Question: I am trying to implement a chatserver with using GUI components. I implemented 3 parts(Server,Client and GUI components).
Following are a few problems I have -
- -
Code:
'''
public class ChatServer extends javax.swing.JFrame {
String str;
public ChatServer() {
initComponents();
screen.setEditable(false);
}
private void sendActionPerformed(java.awt.event.ActionEvent evt) {
str = enter.getText();
enter.setText("");
screen.append(str+"
");
}
public static void main(String args[]) {
new ChatServer().setVisible(true);
}
private javax.swing.JTextPane enter;
private javax.swing.JScrollPane jScrollPane1;
private javax.swing.JScrollPane jScrollPane2;
private javax.swing.JTextArea screen;
private javax.swing.JButton send;
}
'''
and it looks like:

'''
public class Server {
/**
* @param args
* @throws IOException
*/
public static void main(String[] args) throws IOException {
ServerSocket ss = new ServerSocket(23);
System.out.println(InetAddress.getLocalHost()+" hazir");
while(true){
Socket s = ss.accept();
System.out.println(s.getInetAddress().getHostName() + " baglandi");
new ServerPart(s).start();
}
}
}
public class ServerPart extends Thread {
private Socket s;
public ServerPart(Socket s){
this.s=s;
}
@Override
public void run() {
try {
PrintStream ps = new PrintStream(s.getOutputStream());
ps.println("Hello" + s.getInetAddress().getHostName());
String gelen;
while(true){
Scanner sc = new Scanner(s.getInputStream());
gelen = sc.nextLine();
if(gelen.trim().equalsIgnoreCase("bye"))
break;
System.out.println("Client: " + gelen);
BufferedReader input = new BufferedReader(
new InputStreamReader(System.in) );
ps.println("Server: " + input.readLine());
}
s.close();
} catch (IOException e) {
// TODO Auto-generated catch block
e.printStackTrace();
}
}
}
'''
'''
public class Client extends Thread {
private Socket s;
public Client(Socket s){
this.s=s;
}
@Override
public void run() {
try {
PrintStream ps = new PrintStream(s.getOutputStream());
Scanner sc = new Scanner(s.getInputStream());
ps.println("Hello" + s.getInetAddress().getHostName());
String gelen;
while(true){
BufferedReader input = new BufferedReader(
new InputStreamReader(System.in) );
gelen = sc.nextLine();
if(gelen.trim().equalsIgnoreCase("bye"))
break;
System.out.println("Client: " + gelen);
ps.println("Server: " + input.readLine());
}
s.close();
} catch (IOException e) {
// TODO Auto-generated catch block
e.printStackTrace();
}
}
/**
* @param args
* @throws IOException
* @throws UnknownHostException
*/
public static void main(String[] args) throws UnknownHostException, IOException {
Socket s = new Socket("192.168.1.173", 23);
new Client(s);
}
}
'''
Would appreciate if you can help me mates.
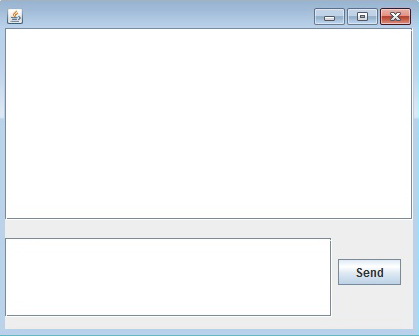
Answer: You are using 'PrintStream' class , with method 'ps.readline();'. If you are developing a chat application, then this approach will not work, as readline method terminate the stream when found newline or End of file, or when carriage return i.e. enter. So I do prefer to use.. datainputstream and dataoutputstream --
'''
Socket sc = new Socket("address",port);
DataOutputStream daos;
DataInputStream dis;
dis = new DataInputStream(sc.getInputStream());
daos= new DataOutputStream(sc.getOutputStream());
'''